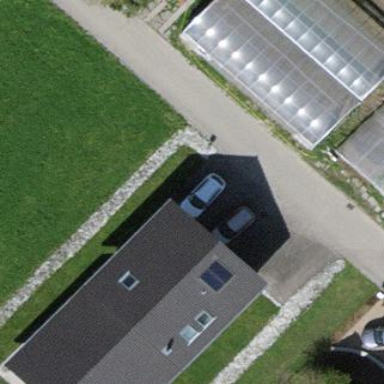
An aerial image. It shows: Greenhouse.